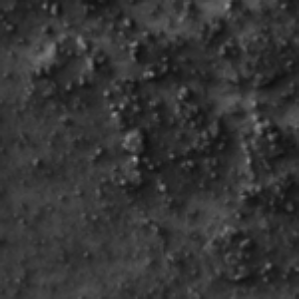
Label: frost